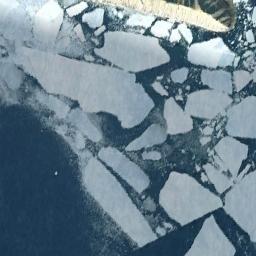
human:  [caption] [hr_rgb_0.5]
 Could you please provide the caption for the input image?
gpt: Some ice hummocks float in the dark green sea .

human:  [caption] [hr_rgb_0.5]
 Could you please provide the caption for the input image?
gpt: The sea ice on the right is more dense .

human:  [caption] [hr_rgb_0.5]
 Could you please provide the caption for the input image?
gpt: There are many ice on the blue sea .

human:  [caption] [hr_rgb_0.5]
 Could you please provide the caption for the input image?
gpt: Many irregularly shaped ice cubes floating in a blue sea .

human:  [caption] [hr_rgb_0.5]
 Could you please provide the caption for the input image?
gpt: There are many pieces of sea ice of different sizes .